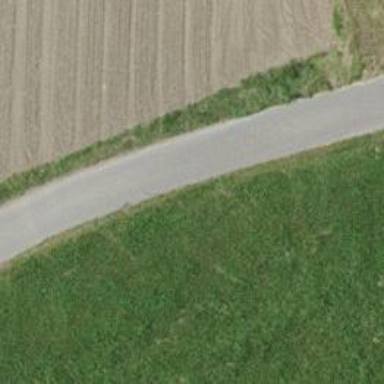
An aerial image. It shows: Unclassified road.